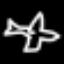
Label: airplane